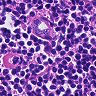
Metastatic tissue present: no